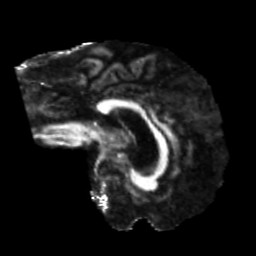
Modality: FA
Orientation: sagittal
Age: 47
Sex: male
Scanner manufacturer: siemens
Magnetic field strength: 3 T
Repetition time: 5.25 s
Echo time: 0.08 s